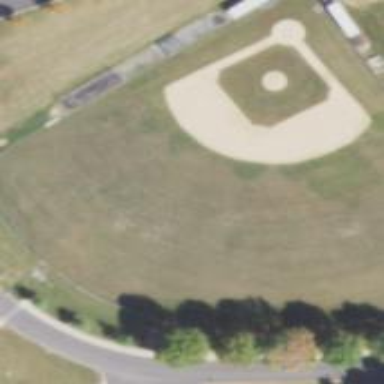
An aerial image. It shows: Baseball pitch for leisure and sports activities.